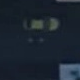
Vehicle type: Motorcycle